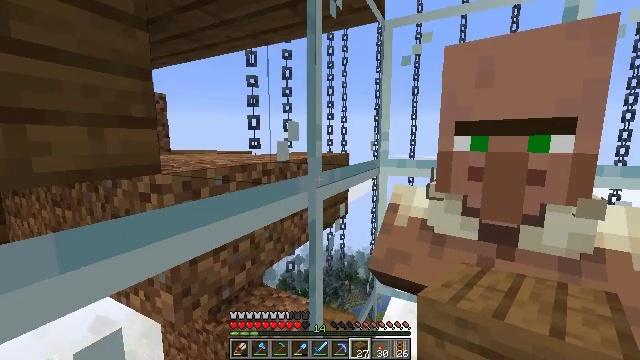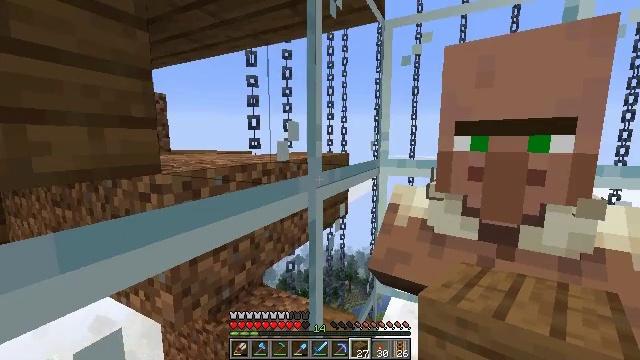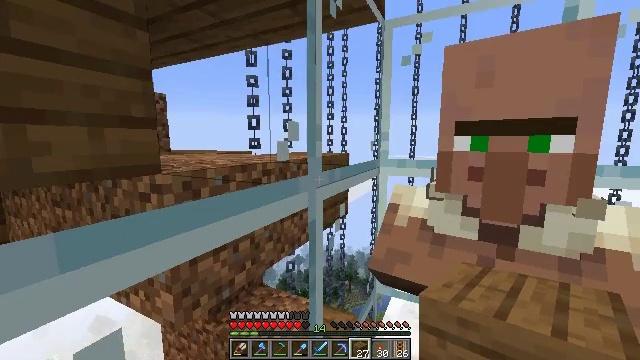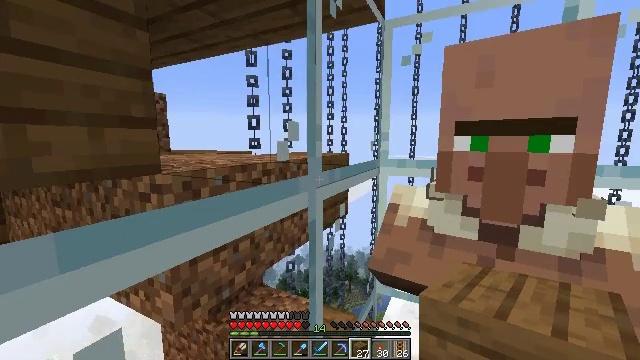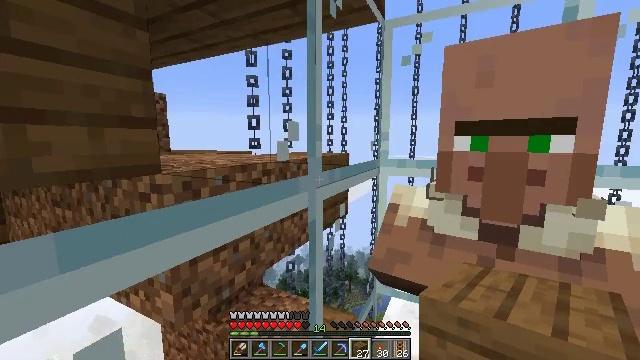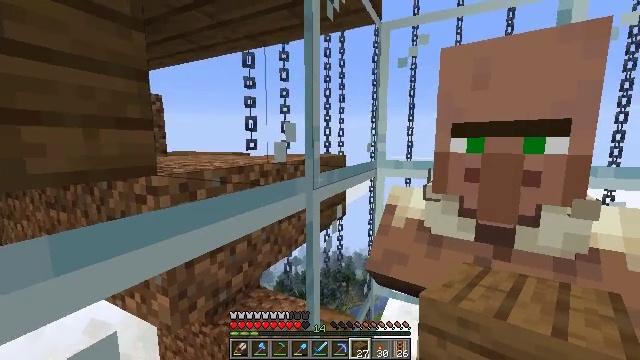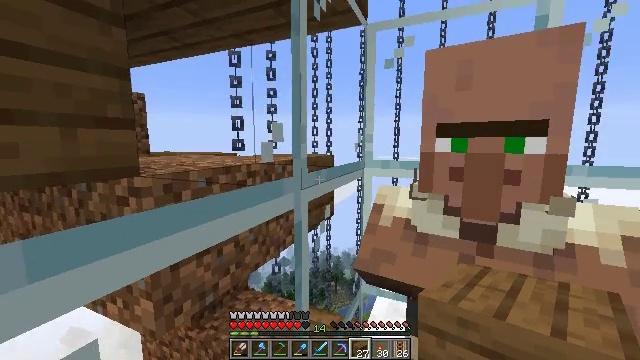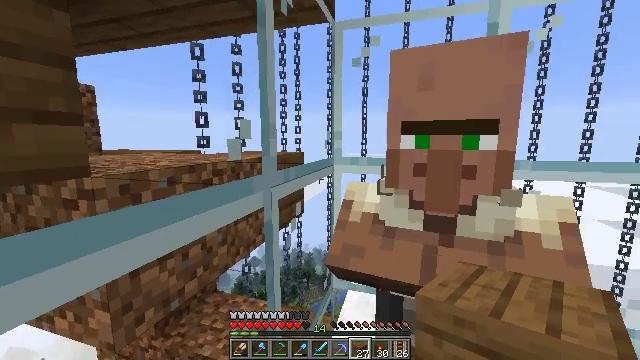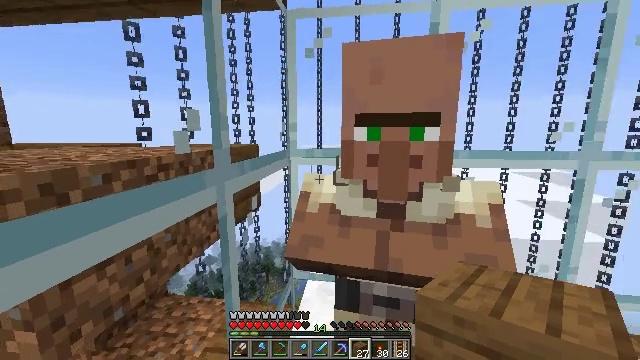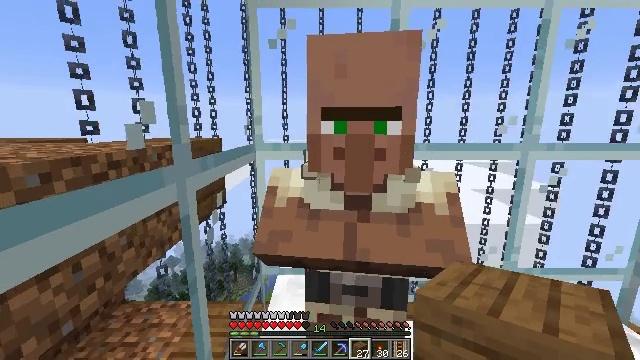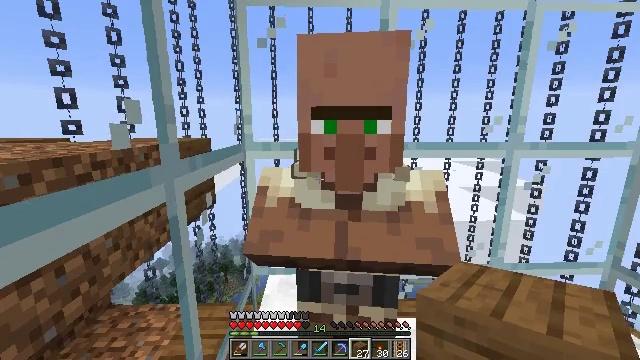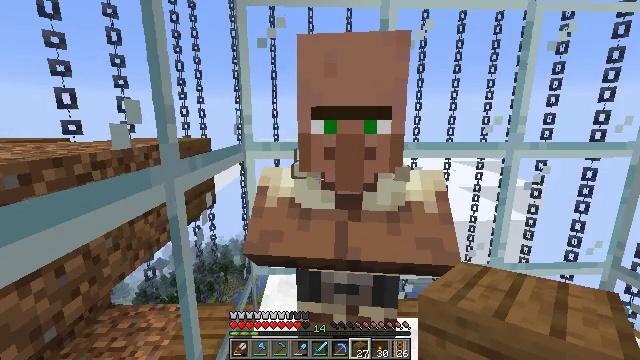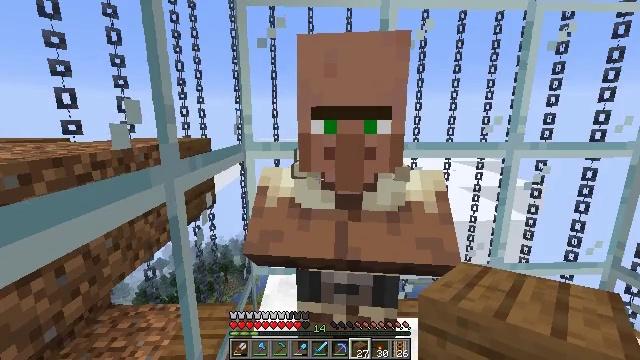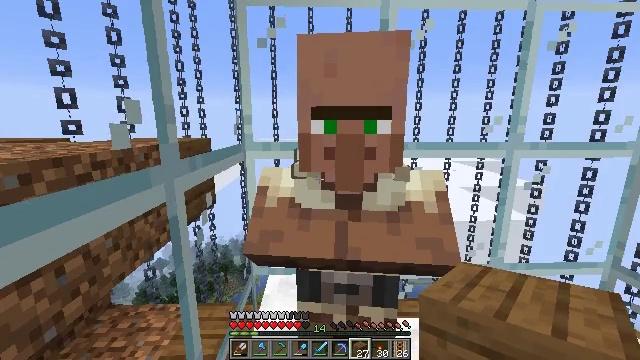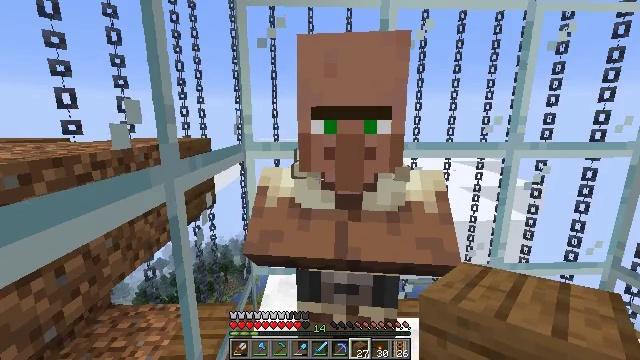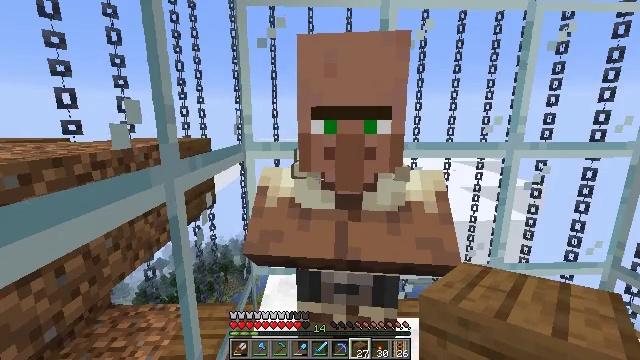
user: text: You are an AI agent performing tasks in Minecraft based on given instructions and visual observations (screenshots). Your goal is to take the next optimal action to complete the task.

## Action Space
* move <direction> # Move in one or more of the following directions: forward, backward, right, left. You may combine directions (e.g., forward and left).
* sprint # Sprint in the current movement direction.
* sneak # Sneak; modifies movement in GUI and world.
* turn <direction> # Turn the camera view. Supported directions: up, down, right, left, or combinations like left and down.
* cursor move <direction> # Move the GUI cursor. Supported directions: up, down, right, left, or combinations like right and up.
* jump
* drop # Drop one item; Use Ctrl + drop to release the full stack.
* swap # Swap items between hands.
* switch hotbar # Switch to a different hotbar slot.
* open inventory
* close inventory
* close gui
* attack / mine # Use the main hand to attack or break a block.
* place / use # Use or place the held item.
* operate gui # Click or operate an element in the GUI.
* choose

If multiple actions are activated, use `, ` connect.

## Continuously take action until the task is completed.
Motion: motion action
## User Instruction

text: Remove the glass to use the space.
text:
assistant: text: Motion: no_op
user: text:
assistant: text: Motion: no_op
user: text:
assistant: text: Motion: no_op
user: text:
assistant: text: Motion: no_op
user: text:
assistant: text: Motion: no_op
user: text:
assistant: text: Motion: turn right
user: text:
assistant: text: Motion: turn right
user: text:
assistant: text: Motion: turn right and down
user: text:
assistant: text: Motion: turn right and down
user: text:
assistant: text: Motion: turn right
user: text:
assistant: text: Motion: no_op
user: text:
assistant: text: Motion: no_op
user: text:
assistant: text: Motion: no_op
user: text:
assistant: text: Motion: no_op
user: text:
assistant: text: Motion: no_op
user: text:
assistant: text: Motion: no_op
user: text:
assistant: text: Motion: no_op
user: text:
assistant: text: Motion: no_op
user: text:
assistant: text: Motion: no_op
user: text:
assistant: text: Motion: turn right
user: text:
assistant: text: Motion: turn right
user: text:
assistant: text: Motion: turn right
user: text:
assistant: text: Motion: turn right
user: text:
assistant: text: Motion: no_op
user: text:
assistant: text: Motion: no_op
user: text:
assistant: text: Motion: no_op
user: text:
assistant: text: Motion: no_op
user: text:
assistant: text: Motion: no_op
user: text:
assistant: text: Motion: no_op
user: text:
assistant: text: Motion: move forward and move right